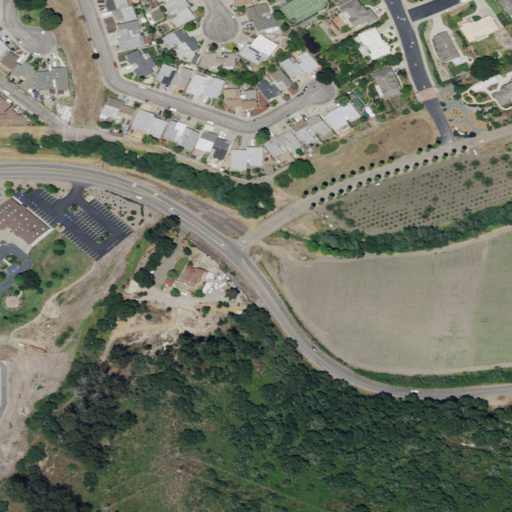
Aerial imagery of valley in California named Los Berros Canyon containing low intensity development, medium intensity development, shrub, open development, evergreen forest, mixed forest, pasture, grassland, woody wetlands, herbaceous wetlands, open water, and high intensity development